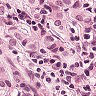
Metastatic tissue present: yes